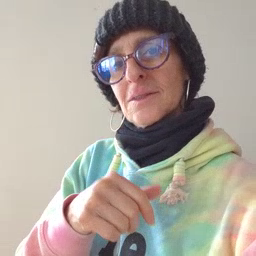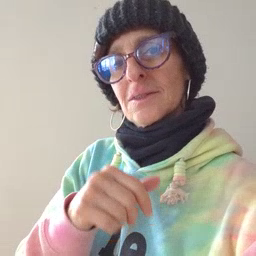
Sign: green